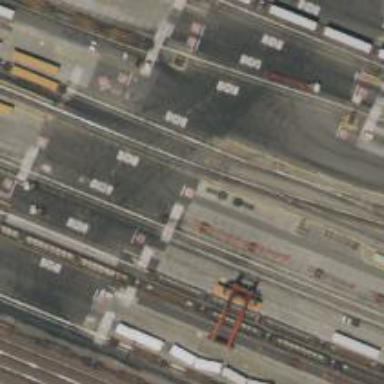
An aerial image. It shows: Railway yard used for servicing trains.